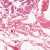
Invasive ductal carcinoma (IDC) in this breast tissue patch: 0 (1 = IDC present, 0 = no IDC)